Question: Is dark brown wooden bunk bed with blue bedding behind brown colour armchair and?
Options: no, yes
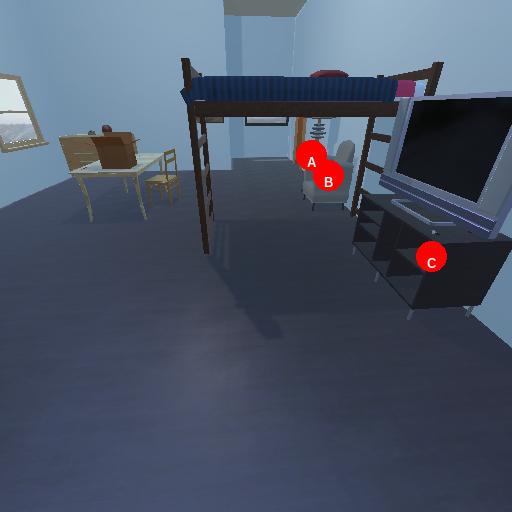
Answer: no